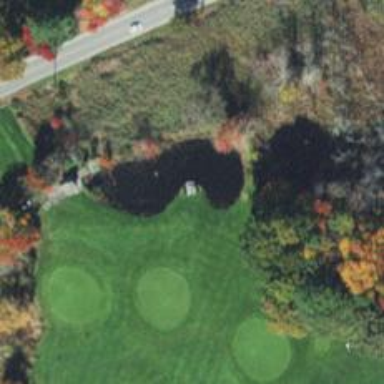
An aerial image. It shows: Golf tee.